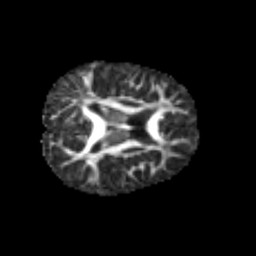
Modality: FA
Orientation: axial
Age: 7
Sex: male
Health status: healthy